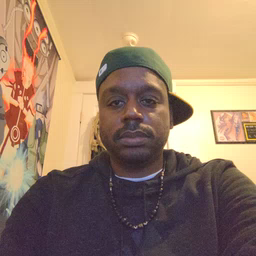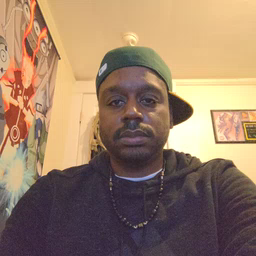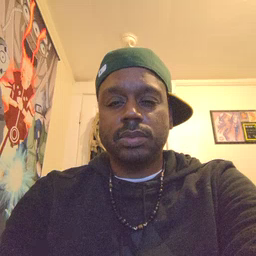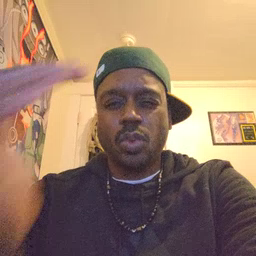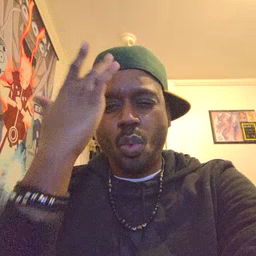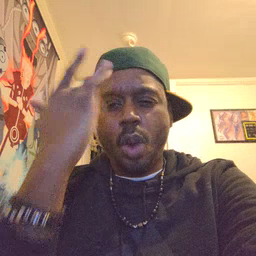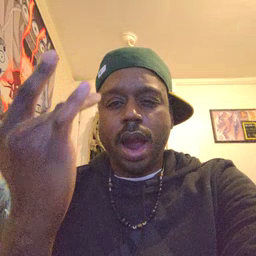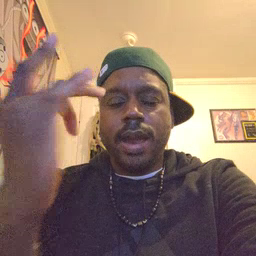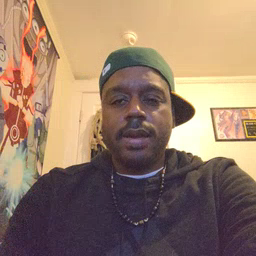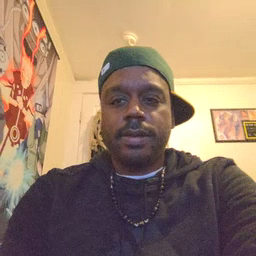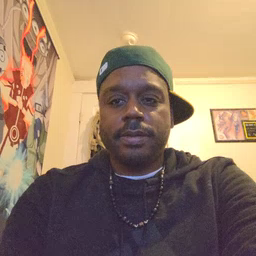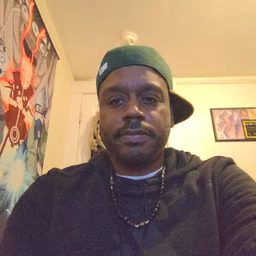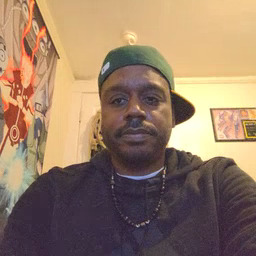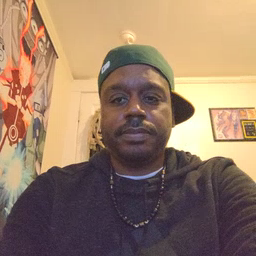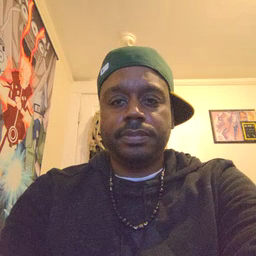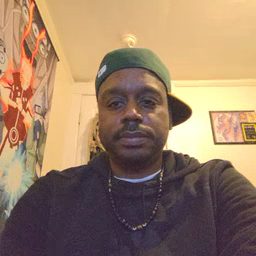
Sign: why